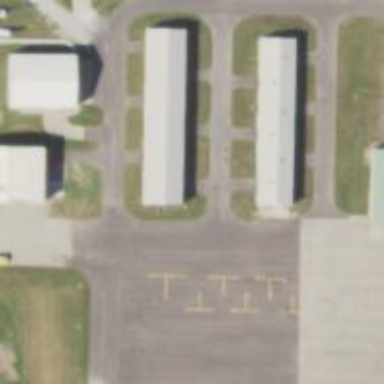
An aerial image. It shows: Image of taxiway at airport.